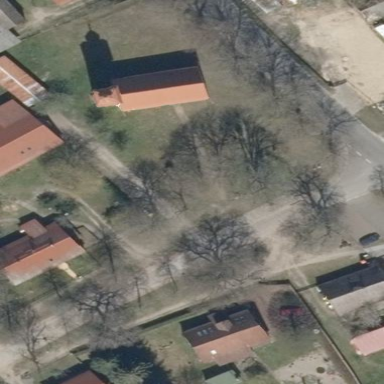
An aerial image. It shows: Park.